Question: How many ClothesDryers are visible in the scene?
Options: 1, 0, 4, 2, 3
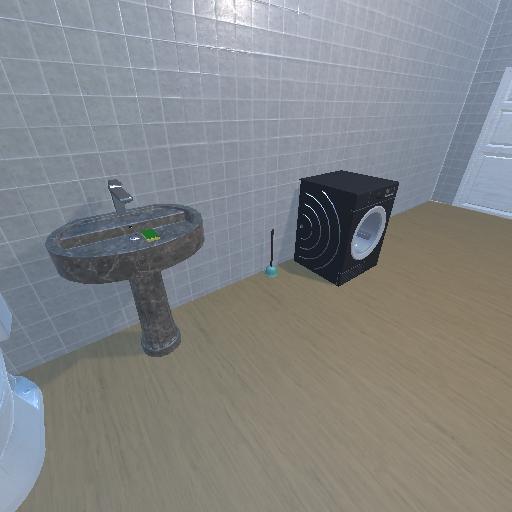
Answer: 1